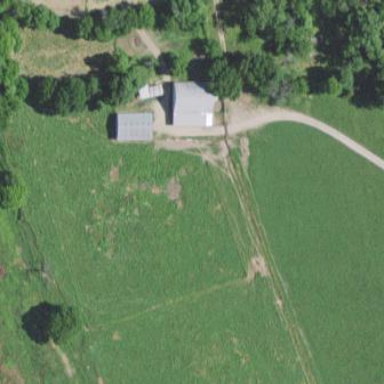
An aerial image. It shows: Farmyard area.